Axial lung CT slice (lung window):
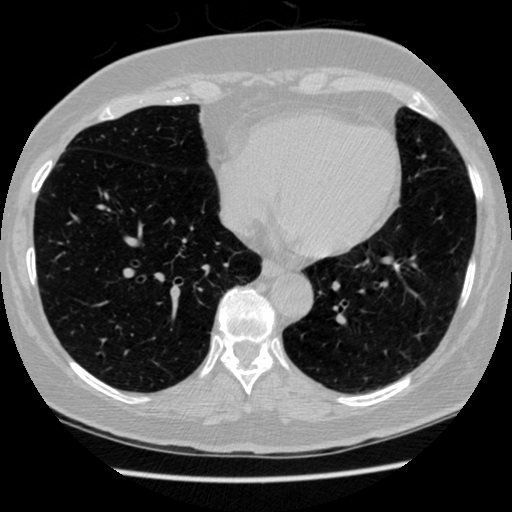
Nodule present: no